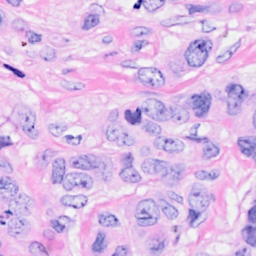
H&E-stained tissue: Breast